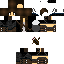
A male human skin with dark skin, wearing brown long hair dressed in a blue hoodie and brown pants, featuring a closed mouth.